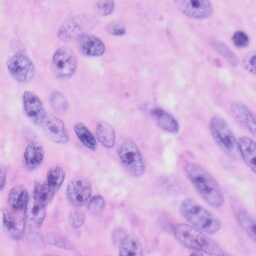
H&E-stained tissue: Skin